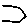
Label: hexagon